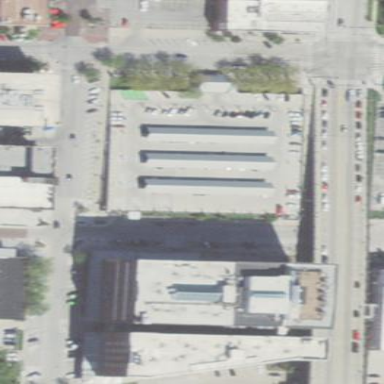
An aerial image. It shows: Multi-storey garage building for parking.